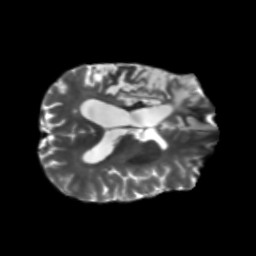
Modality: T2w
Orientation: axial
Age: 56
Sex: male
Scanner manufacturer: siemens
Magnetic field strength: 3 T
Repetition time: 5.47 s
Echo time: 0.0854 s